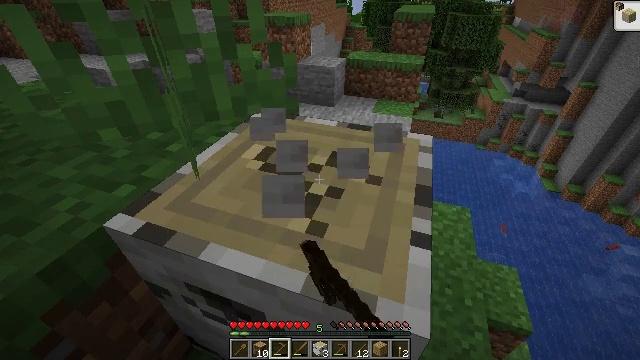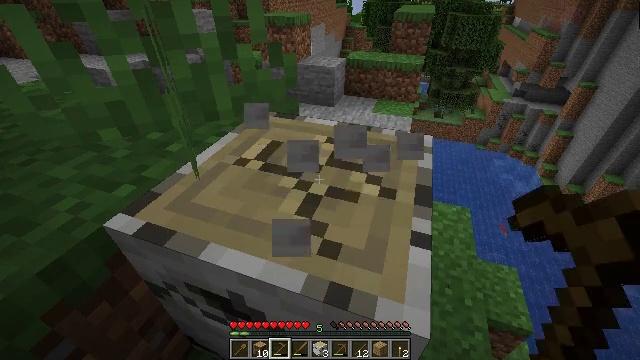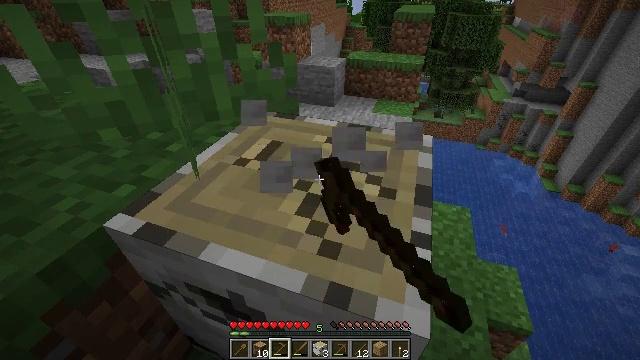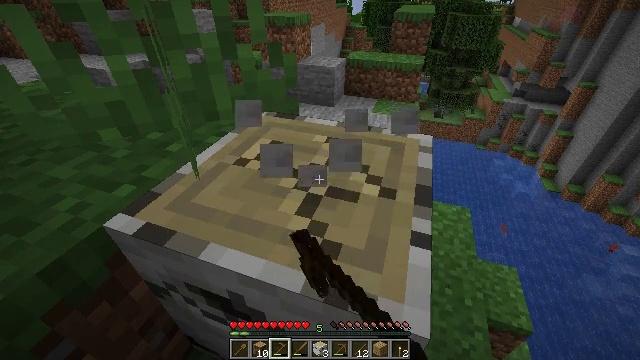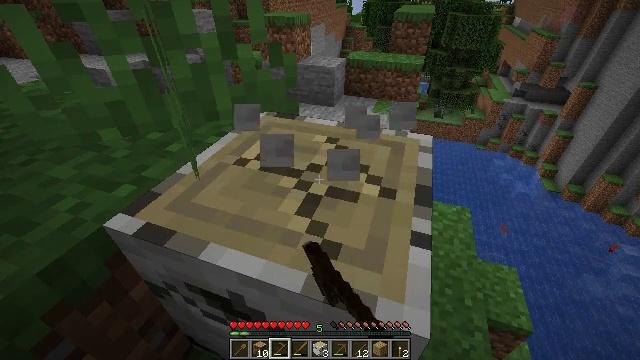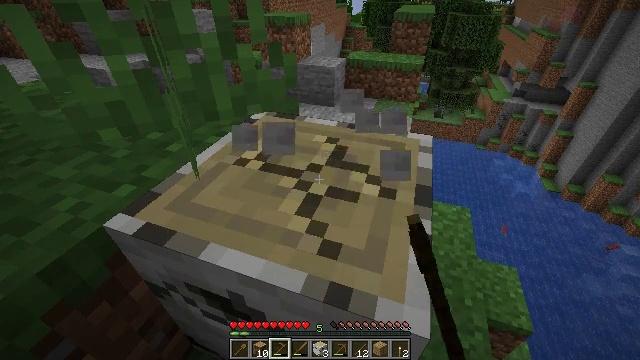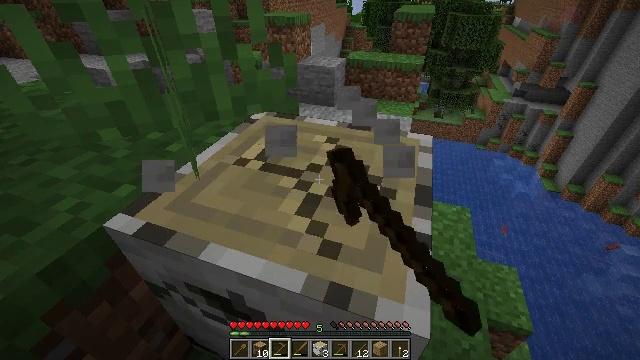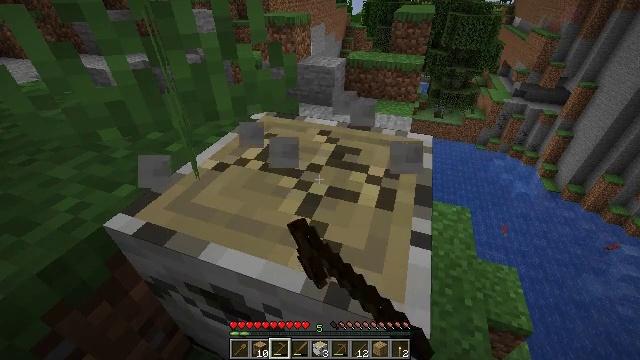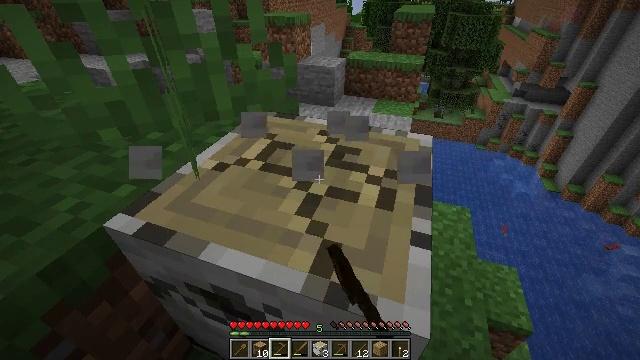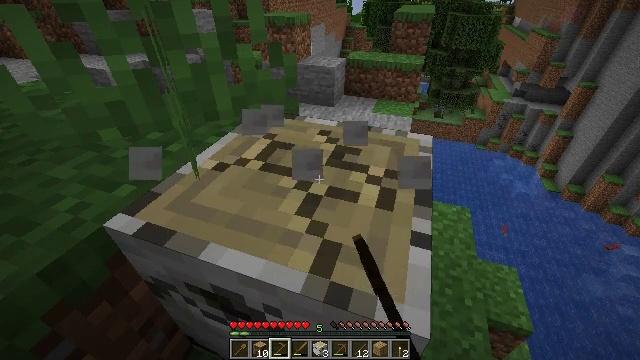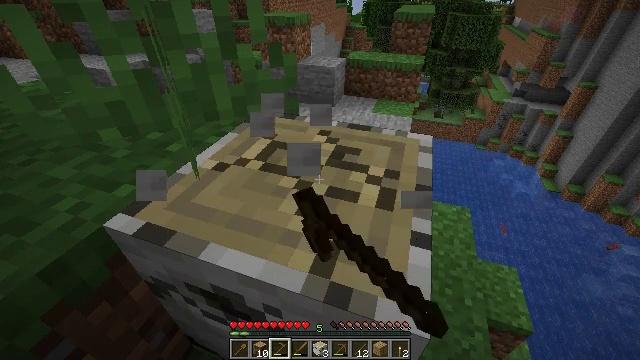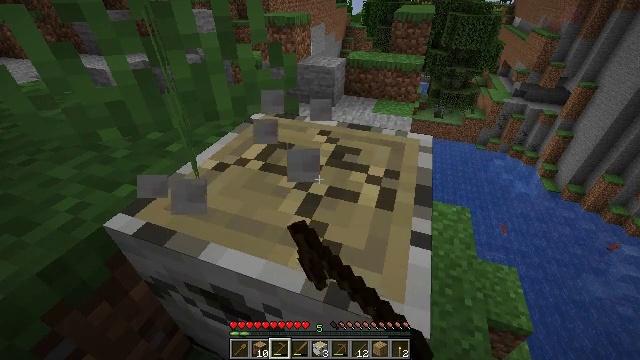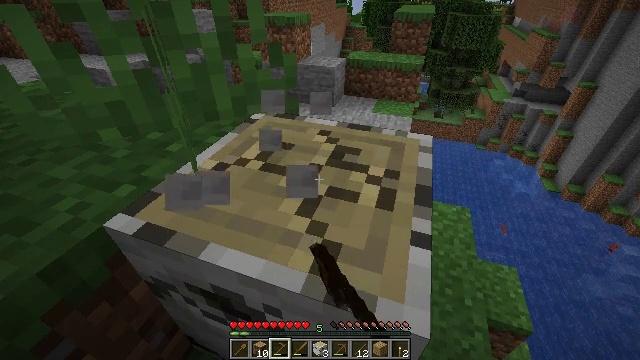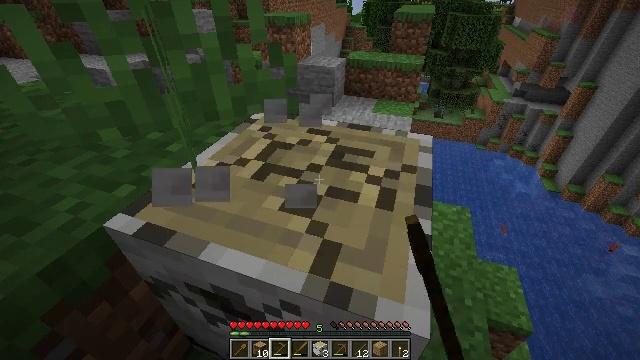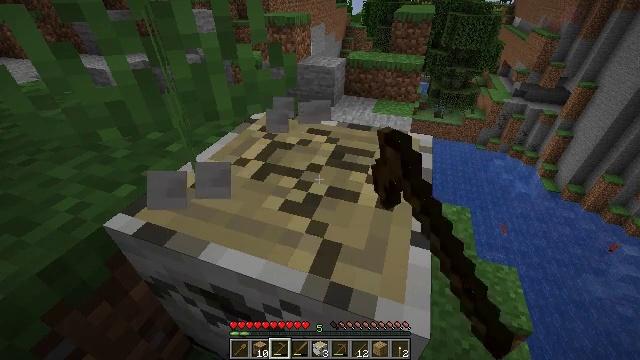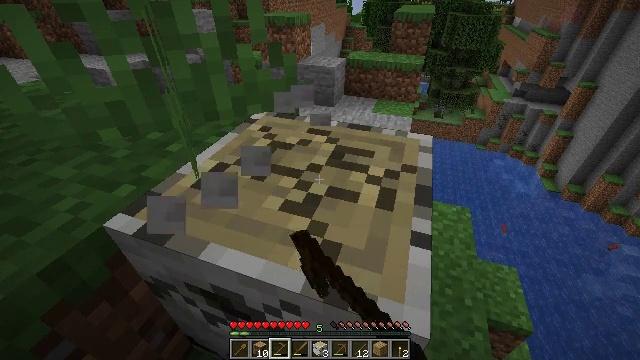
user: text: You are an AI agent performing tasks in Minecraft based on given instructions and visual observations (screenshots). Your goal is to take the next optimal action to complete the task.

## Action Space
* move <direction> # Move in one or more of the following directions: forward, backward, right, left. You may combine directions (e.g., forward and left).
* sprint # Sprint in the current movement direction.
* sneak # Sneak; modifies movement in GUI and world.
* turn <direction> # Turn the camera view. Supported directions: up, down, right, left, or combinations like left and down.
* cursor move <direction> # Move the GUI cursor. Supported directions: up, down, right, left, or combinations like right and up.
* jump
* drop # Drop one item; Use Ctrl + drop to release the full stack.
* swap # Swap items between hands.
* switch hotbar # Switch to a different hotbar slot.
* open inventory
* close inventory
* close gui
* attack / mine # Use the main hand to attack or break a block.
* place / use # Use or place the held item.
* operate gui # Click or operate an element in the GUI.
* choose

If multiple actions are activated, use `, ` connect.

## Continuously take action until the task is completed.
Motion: motion action
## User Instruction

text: Use your axe to get birch logs.
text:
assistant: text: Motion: attack / mine
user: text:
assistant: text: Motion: attack / mine
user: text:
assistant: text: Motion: attack / mine
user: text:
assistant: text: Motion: attack / mine
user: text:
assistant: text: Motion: attack / mine
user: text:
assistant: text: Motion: attack / mine
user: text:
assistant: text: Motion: attack / mine
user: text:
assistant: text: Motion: attack / mine
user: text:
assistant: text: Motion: attack / mine
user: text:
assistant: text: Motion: attack / mine
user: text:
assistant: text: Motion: attack / mine
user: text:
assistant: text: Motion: attack / mine
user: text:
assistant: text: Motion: attack / mine
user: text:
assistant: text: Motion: attack / mine
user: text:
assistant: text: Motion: attack / mine
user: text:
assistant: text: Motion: attack / mine
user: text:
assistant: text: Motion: attack / mine
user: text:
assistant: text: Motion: attack / mine
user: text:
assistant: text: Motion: attack / mine
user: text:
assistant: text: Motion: attack / mine
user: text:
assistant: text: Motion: attack / mine
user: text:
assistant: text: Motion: attack / mine
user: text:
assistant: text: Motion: attack / mine
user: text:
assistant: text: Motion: attack / mine
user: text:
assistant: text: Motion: attack / mine
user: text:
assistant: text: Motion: attack / mine
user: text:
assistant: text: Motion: attack / mine
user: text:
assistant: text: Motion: attack / mine
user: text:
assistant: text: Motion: attack / mine
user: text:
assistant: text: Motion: attack / mine